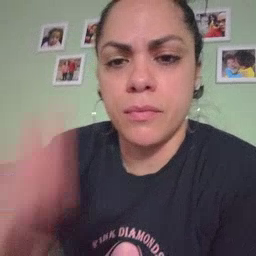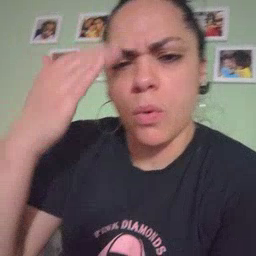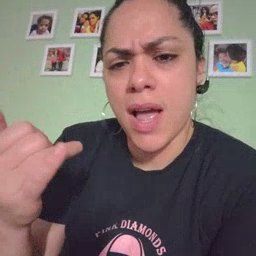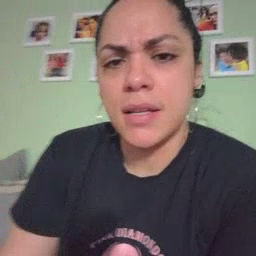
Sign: why